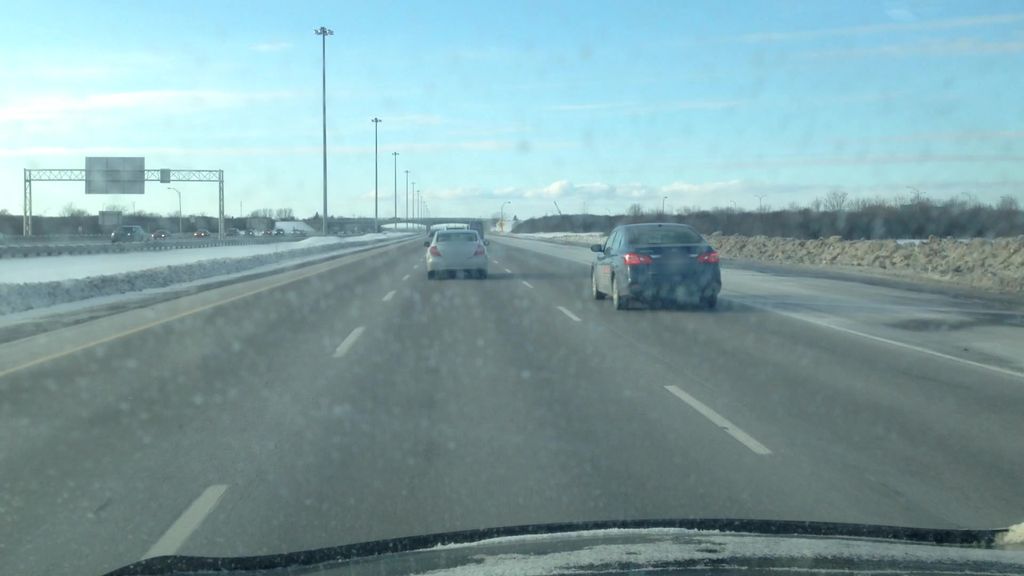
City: montreal